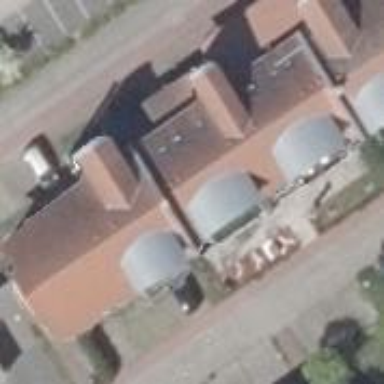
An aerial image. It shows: Building.